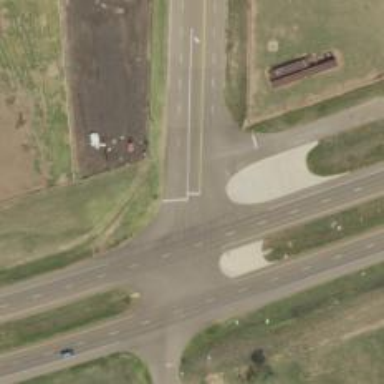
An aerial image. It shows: Stop road.